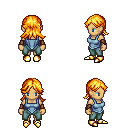
a pixel art fantasy rpg character, female body template, human, tanned skin, blue vest, teal pants, light blonde loose hair, cloth bracers, gold boots, four views (front, back, left, right), 2x2 character sprite sheet, small pixel art, hard edges, no anti-aliasing